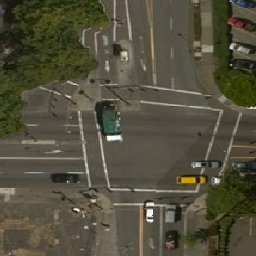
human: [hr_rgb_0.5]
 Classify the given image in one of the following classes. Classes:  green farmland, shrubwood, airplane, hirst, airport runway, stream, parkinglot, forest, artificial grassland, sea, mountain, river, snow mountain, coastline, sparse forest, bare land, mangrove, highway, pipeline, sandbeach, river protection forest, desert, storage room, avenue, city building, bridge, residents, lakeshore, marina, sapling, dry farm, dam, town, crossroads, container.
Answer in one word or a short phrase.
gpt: crossroads